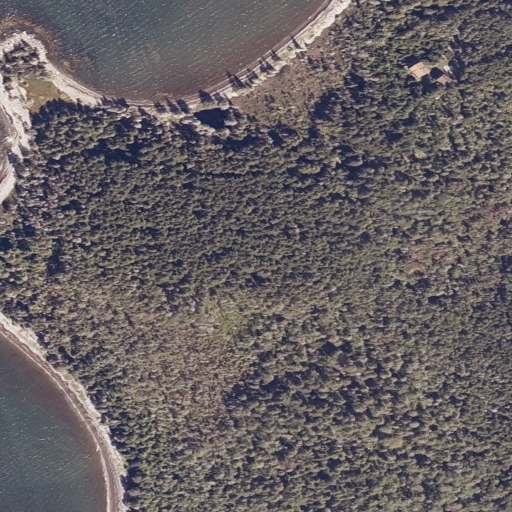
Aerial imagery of mountain in Maine named Little Head containing evergreen forest, herbaceous wetlands, open water, woody wetlands, grassland, barren land, and medium intensity development